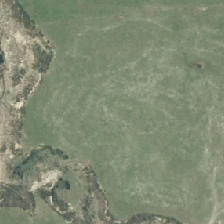
Land cover: high_producing_grassland